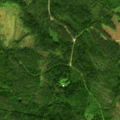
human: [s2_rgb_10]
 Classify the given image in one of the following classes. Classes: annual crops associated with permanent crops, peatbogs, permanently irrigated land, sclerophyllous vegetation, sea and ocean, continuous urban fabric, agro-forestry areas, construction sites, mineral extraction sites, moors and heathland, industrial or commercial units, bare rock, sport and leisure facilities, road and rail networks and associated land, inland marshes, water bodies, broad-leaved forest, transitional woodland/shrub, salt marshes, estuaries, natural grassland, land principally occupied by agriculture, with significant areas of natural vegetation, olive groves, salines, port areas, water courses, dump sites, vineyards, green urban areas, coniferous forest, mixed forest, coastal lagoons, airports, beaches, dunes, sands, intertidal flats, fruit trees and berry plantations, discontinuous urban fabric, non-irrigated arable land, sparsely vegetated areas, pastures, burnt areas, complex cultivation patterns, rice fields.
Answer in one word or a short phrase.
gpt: coniferous forest, mixed forest, transitional woodland/shrub